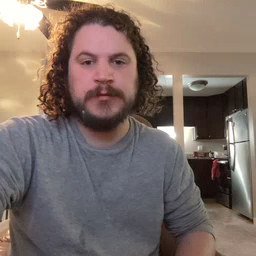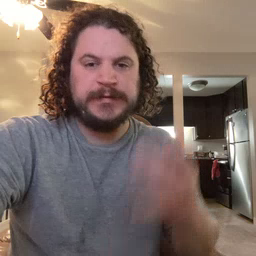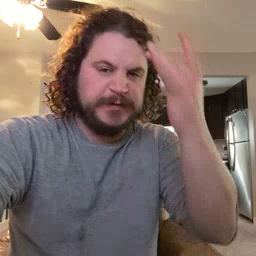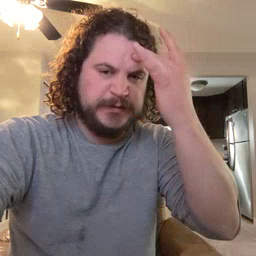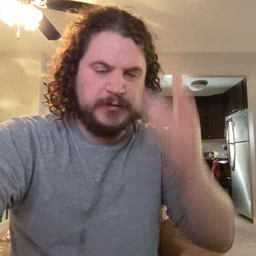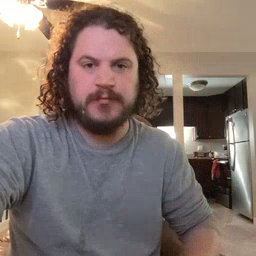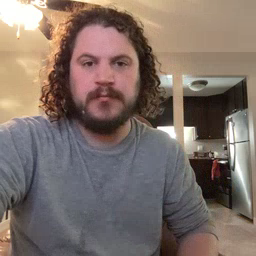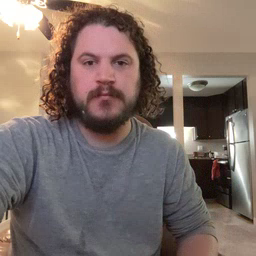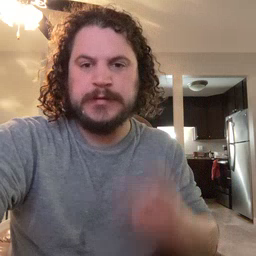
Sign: sick